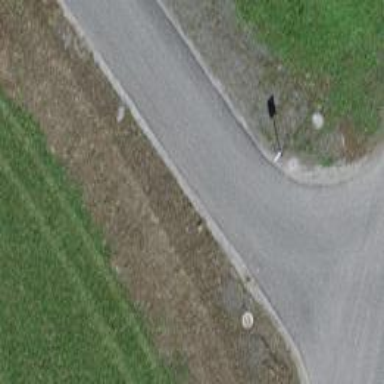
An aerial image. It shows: Residential road with asphalt surface.